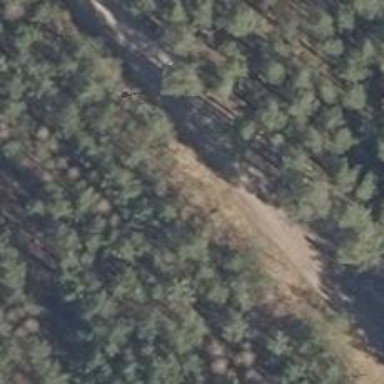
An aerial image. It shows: Hunting stand.